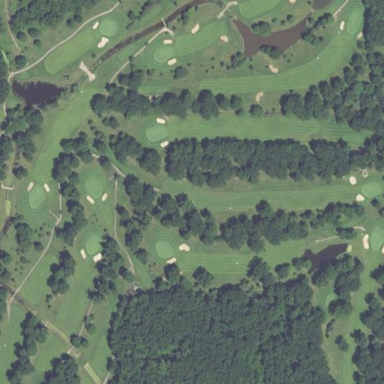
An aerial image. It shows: Golf course surrounded by greenery.